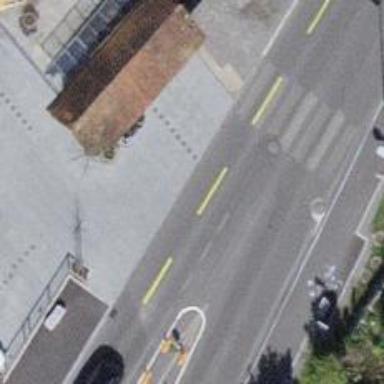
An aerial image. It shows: Asphalt platform for public transport.